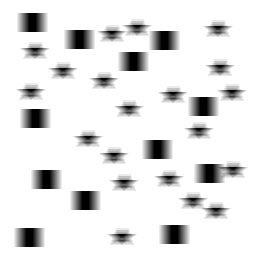
Squares: 12
Triangles: 0
Stars: 20
Total shapes: 32